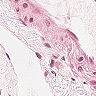
Metastatic tissue present: no